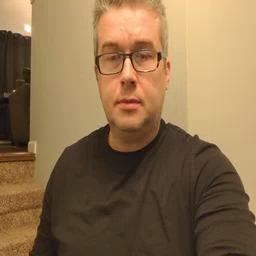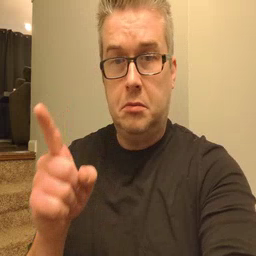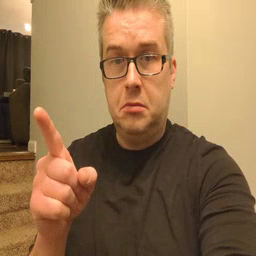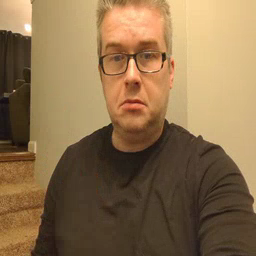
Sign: hesheit